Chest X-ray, PA view. Patient: 28 years old, sex F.
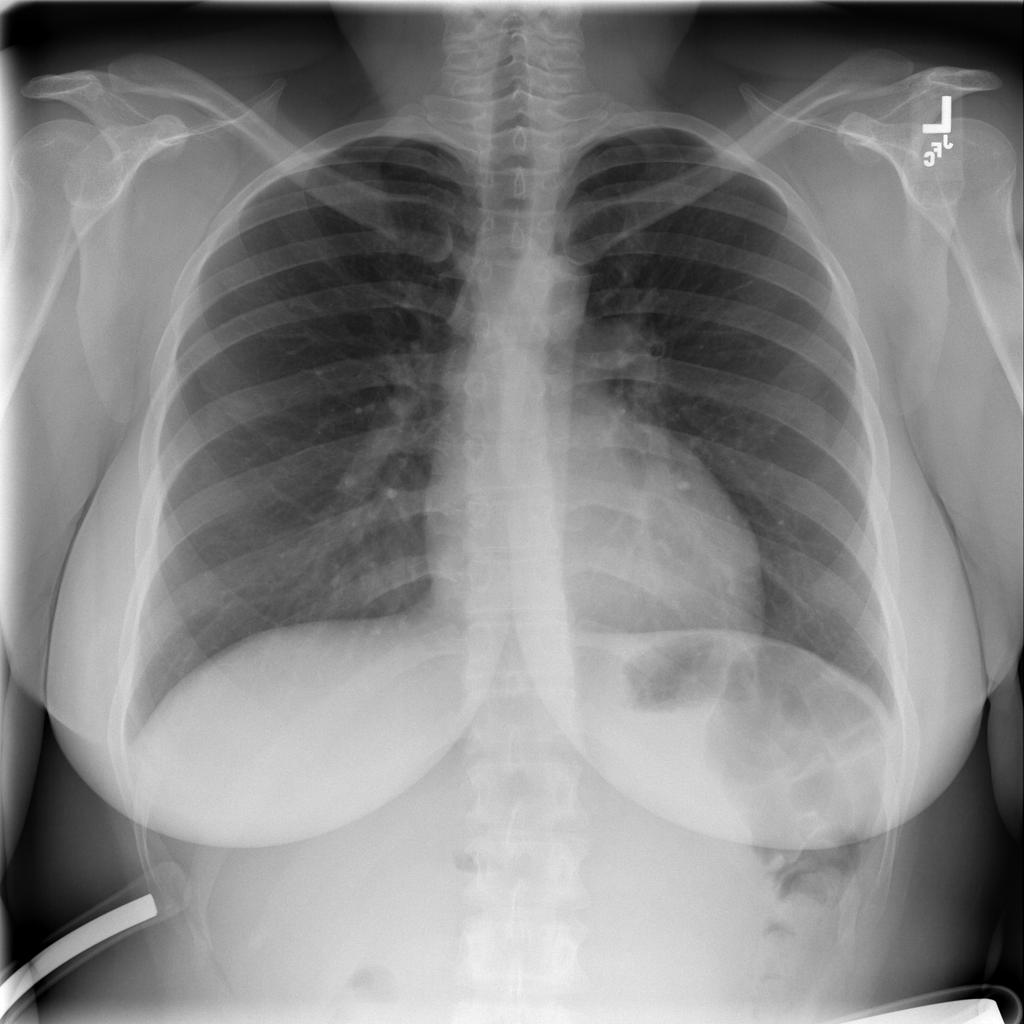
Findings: No Finding